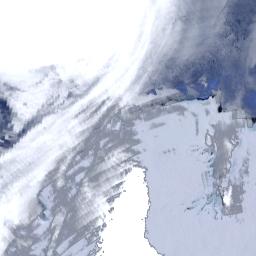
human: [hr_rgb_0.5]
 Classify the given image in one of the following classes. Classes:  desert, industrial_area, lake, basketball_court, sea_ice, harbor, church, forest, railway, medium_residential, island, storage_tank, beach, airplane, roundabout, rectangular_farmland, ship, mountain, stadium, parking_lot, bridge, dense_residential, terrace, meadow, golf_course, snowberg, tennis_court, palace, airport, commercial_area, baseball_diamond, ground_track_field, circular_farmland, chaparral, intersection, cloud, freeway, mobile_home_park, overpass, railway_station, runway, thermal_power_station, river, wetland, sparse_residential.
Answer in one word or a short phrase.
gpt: cloud